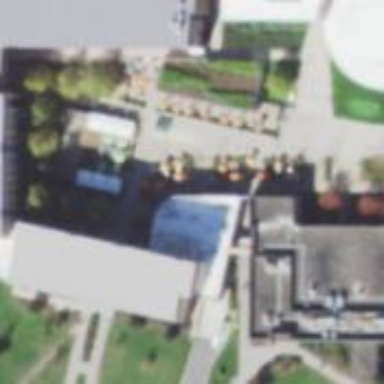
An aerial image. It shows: University building with skillion roof that is white in color.